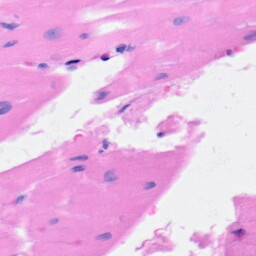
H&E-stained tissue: Heart